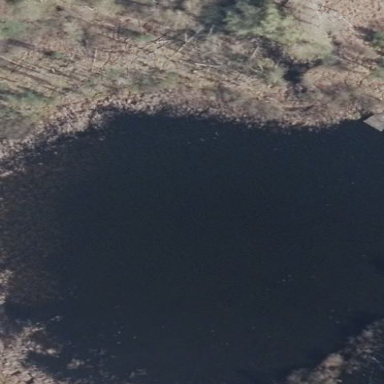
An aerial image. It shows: Serene pond surrounded by nature.